Question: I'm trying to call C function in assembler. This is my code:
C:
'''
int multiply(int what)
{
return what * 2;
}
'''
ASM:
'''
extern multiply
start:
mov eax, 10
push eax
call multiply
jmp $
;empty
times 510-($-$$) db 0
dw 0xAA55
'''
I'm compiling C code to elf by gcc (MinGW) and ASM code by NASM. I'm compiling it without any problems, but when I'm trying to use this code(for creating .bin file):
'''
gcc -o test.bin work.o test.o
'''
I' getting this error:

Does anybody know how to call C function from ASM code, compile it and link it to working .bin file? Please help.
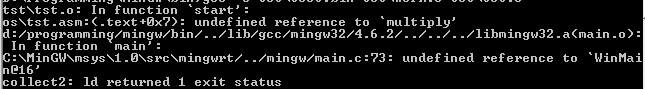
Answer: Try to add '_' to multiply:
'''
extern _multiply
'''
Works for me in this simple example:
'''
global _main
extern _printf
section .data
text db "291 is the best!", 10, 0
strformat db "%s", 0
section .code
_main
push dword text
push dword strformat
call _printf
add esp, 8
ret
'''